Question: I am writing an application in X-code. It is gathering the sensor data (gyroscope) and then transforming it throw FFTW. At the end I am getting the result in an array. In the app. I am plotting the graph but there is so much peaks (see the graph in red) and i would like to smooth it.

My array:
'''
double magnitude[S];
...
magnitude[i]=sqrt((fft_result[i][0])*(fft_result[i][0])+ (fft_result[i][1])*(fft_result[i][1]) );
'''
An example array (for 30 samples, normally I am working with 256 samples):
"0.9261901713034604",
"2.436272348237486",
"1.618854900218465",
"1.849221286218342",
"0.8495016887742839",
"0.5716796354304043",
"0.4229791869017677",
"0.3731843430827401",
"0.3254446111798023",
"0.2542702545675339",
"0.25237940627189",
"0.2273716541964159",
"0.2012780334451323",
"0.2116151847259499",
"0.1921943719520009",
"0.1982429400169304",
"0.18001770452247",
"0.1982429400169304",
"0.1921943719520009",
"0.2116151847259499",
"0.2012780334451323",
"0.2273716541964159",
"0.25237940627189",
"0.2542702545675339",
"0.3254446111798023",
"0.3731843430827401",
"0.4229791869017677",
"0.5716796354304043",
"0.8495016887742839",
"1.849221286218342"
How to filter /smooth it? whats about gauss? Any idea how to begin or even giving me a sample code.
Thank you for your help!
best regards
josef
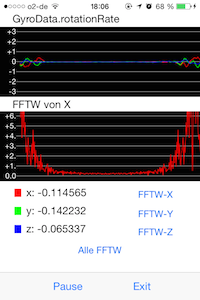
Answer: Simplest way to smooth would be to replace each sample with the average of it and its 2 neighbors.